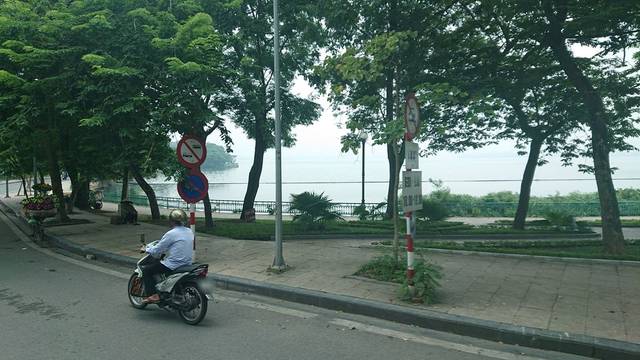
Region: Vietnam
Coordinates: 21.044, 105.836